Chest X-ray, PA view. Patient: 53 years old, sex M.
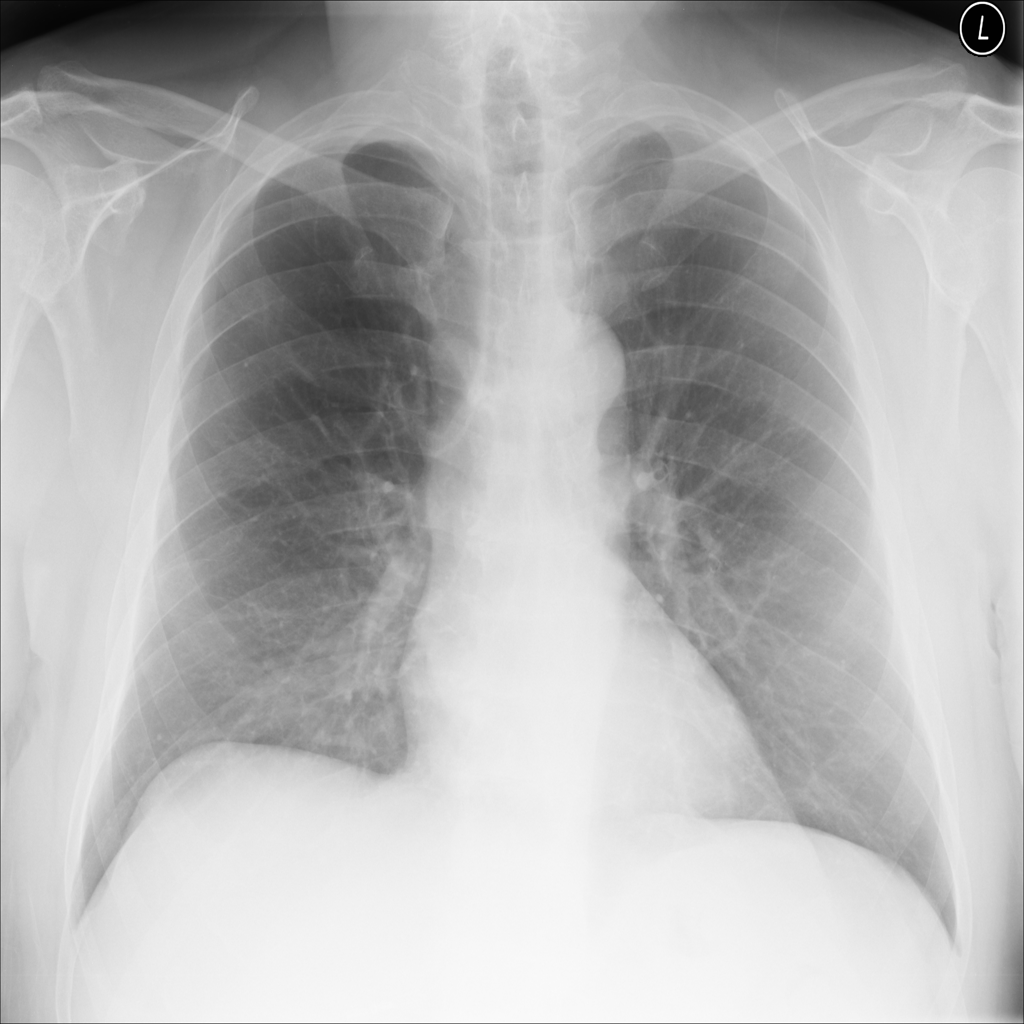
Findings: No Finding